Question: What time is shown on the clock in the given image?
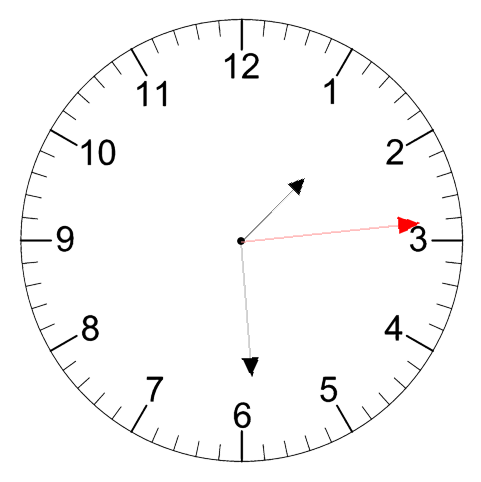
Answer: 01:29:14